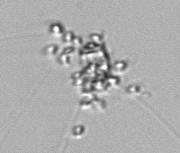
Label: Chaetoceros_didymus_TAG_external_flagellate